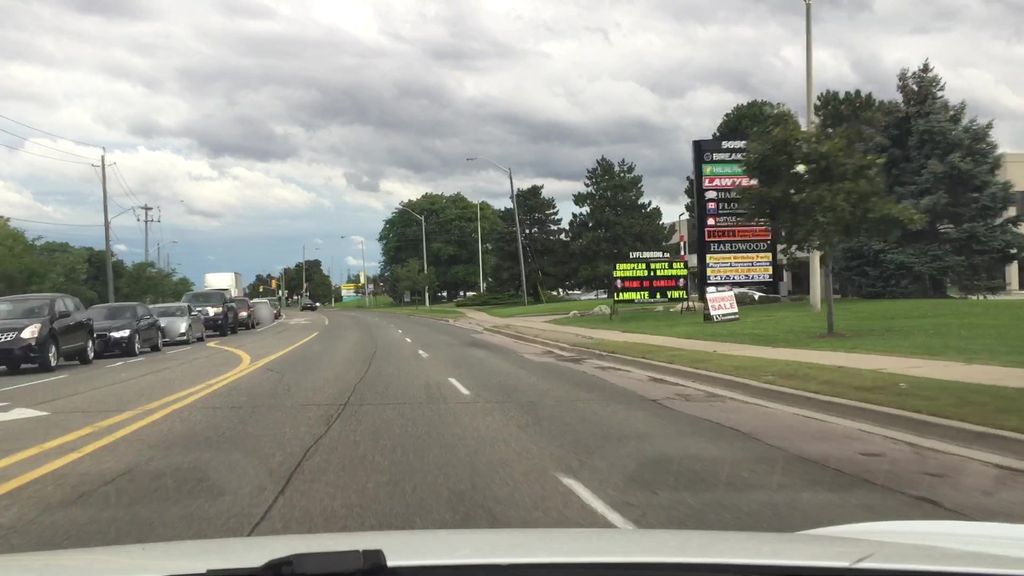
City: toronto